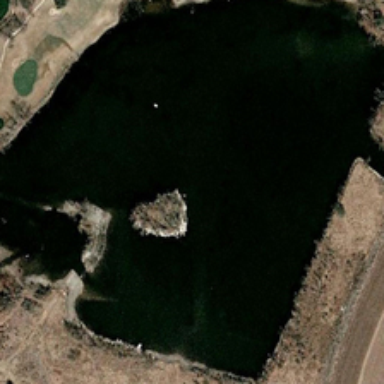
Yellow plants are around an irregular pond .